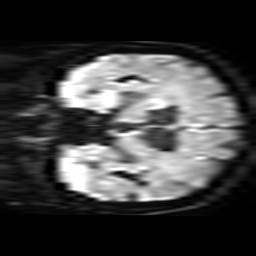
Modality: TRACE
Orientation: coronal
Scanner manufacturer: philips
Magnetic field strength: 3 T
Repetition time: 4.509 s
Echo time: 0.05933 s